Aerial crown-view tile of a tropical tree (Barro Colorado Island, Panama), acquired 20240813:
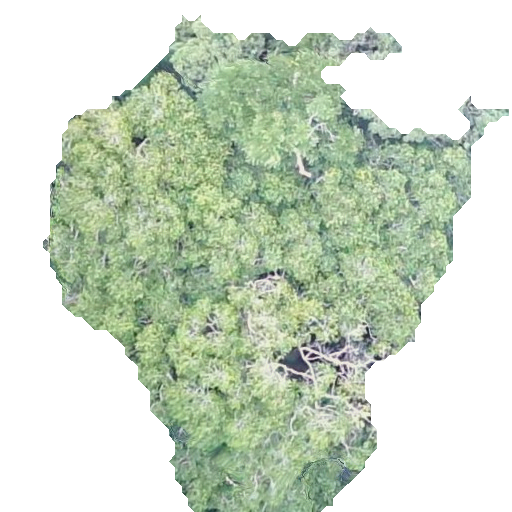
Species: Guatteria lucens
GBIF accepted scientific name: Guatteria lucens
Crown area: 210.894 m²